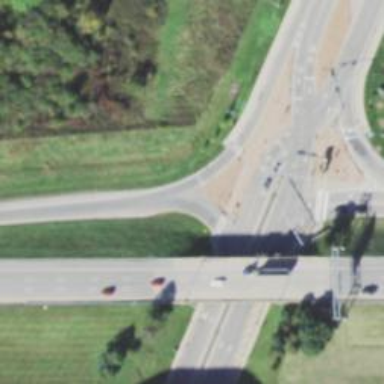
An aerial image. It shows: Asphalt motorway link with diverging diamond interchange (DDI) junction.